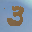
Label: 3